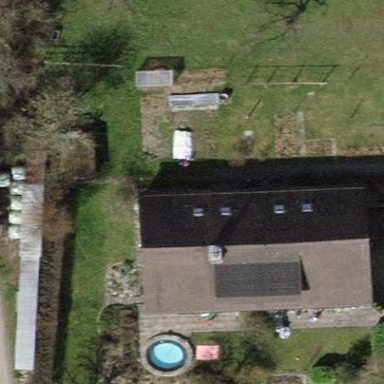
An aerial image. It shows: Detached building with gabled tile roof.